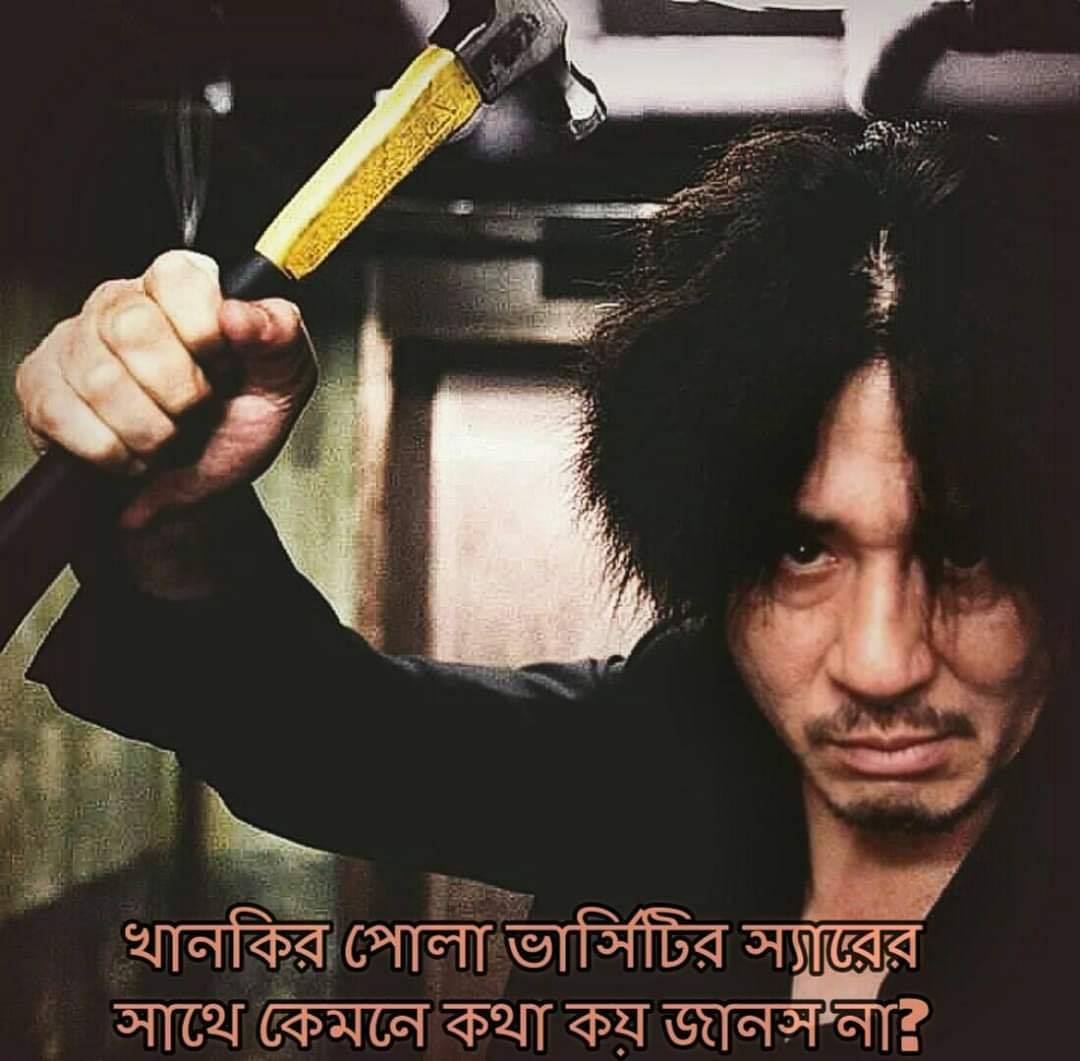
Caption: খানকির পোলা ভার্সিটির স্যারের সাথে কেমনে কথা কয় জানস না ?
Label: hate